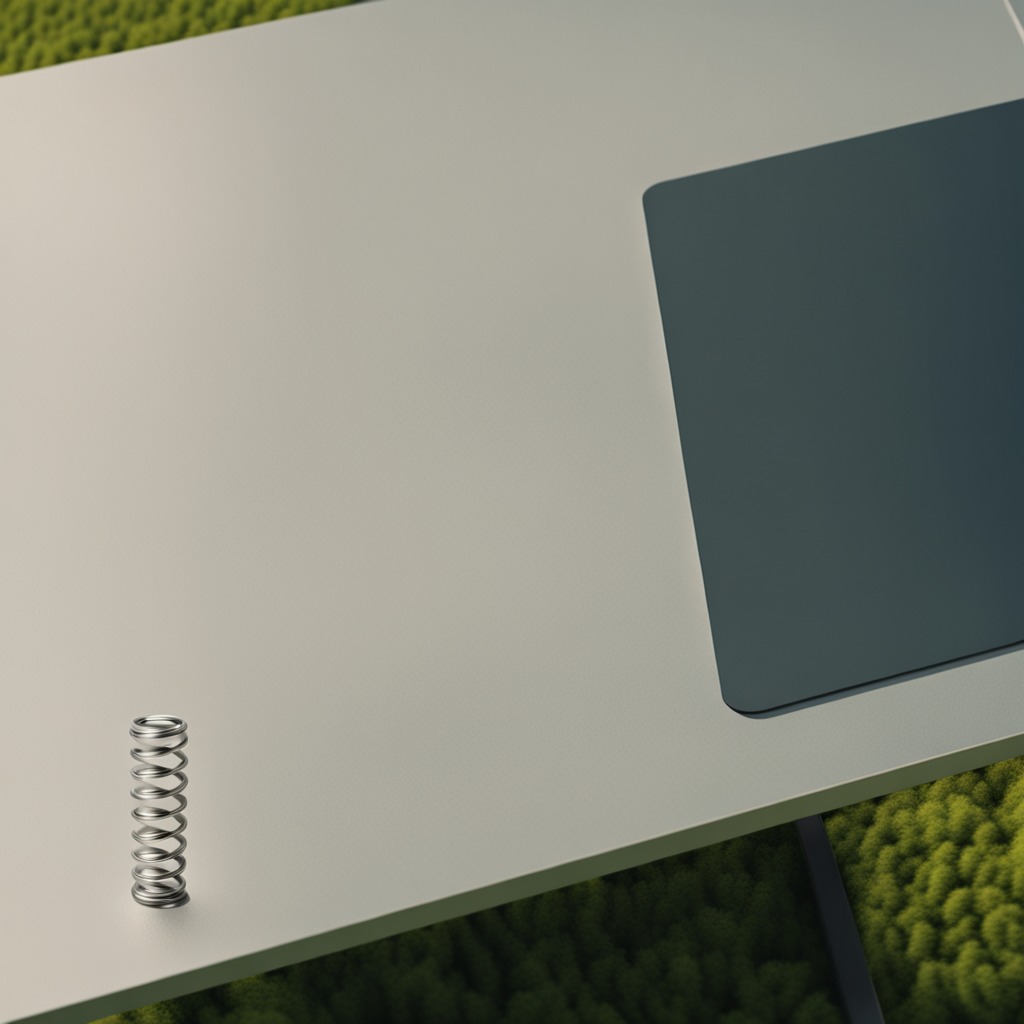
A coiled metal spring lies on the textured surface of a clean utility table in a temporary outdoor tool station.